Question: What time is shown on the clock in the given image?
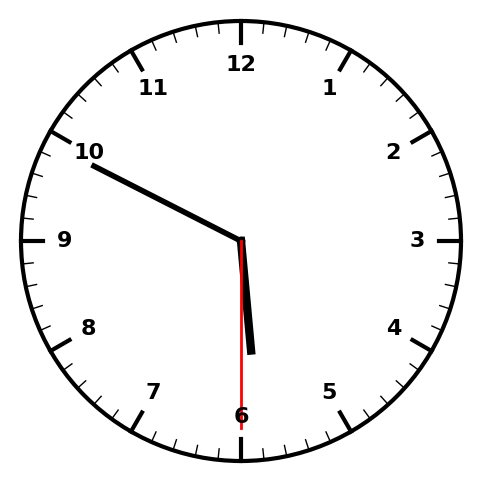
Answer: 05:49:30